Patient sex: M
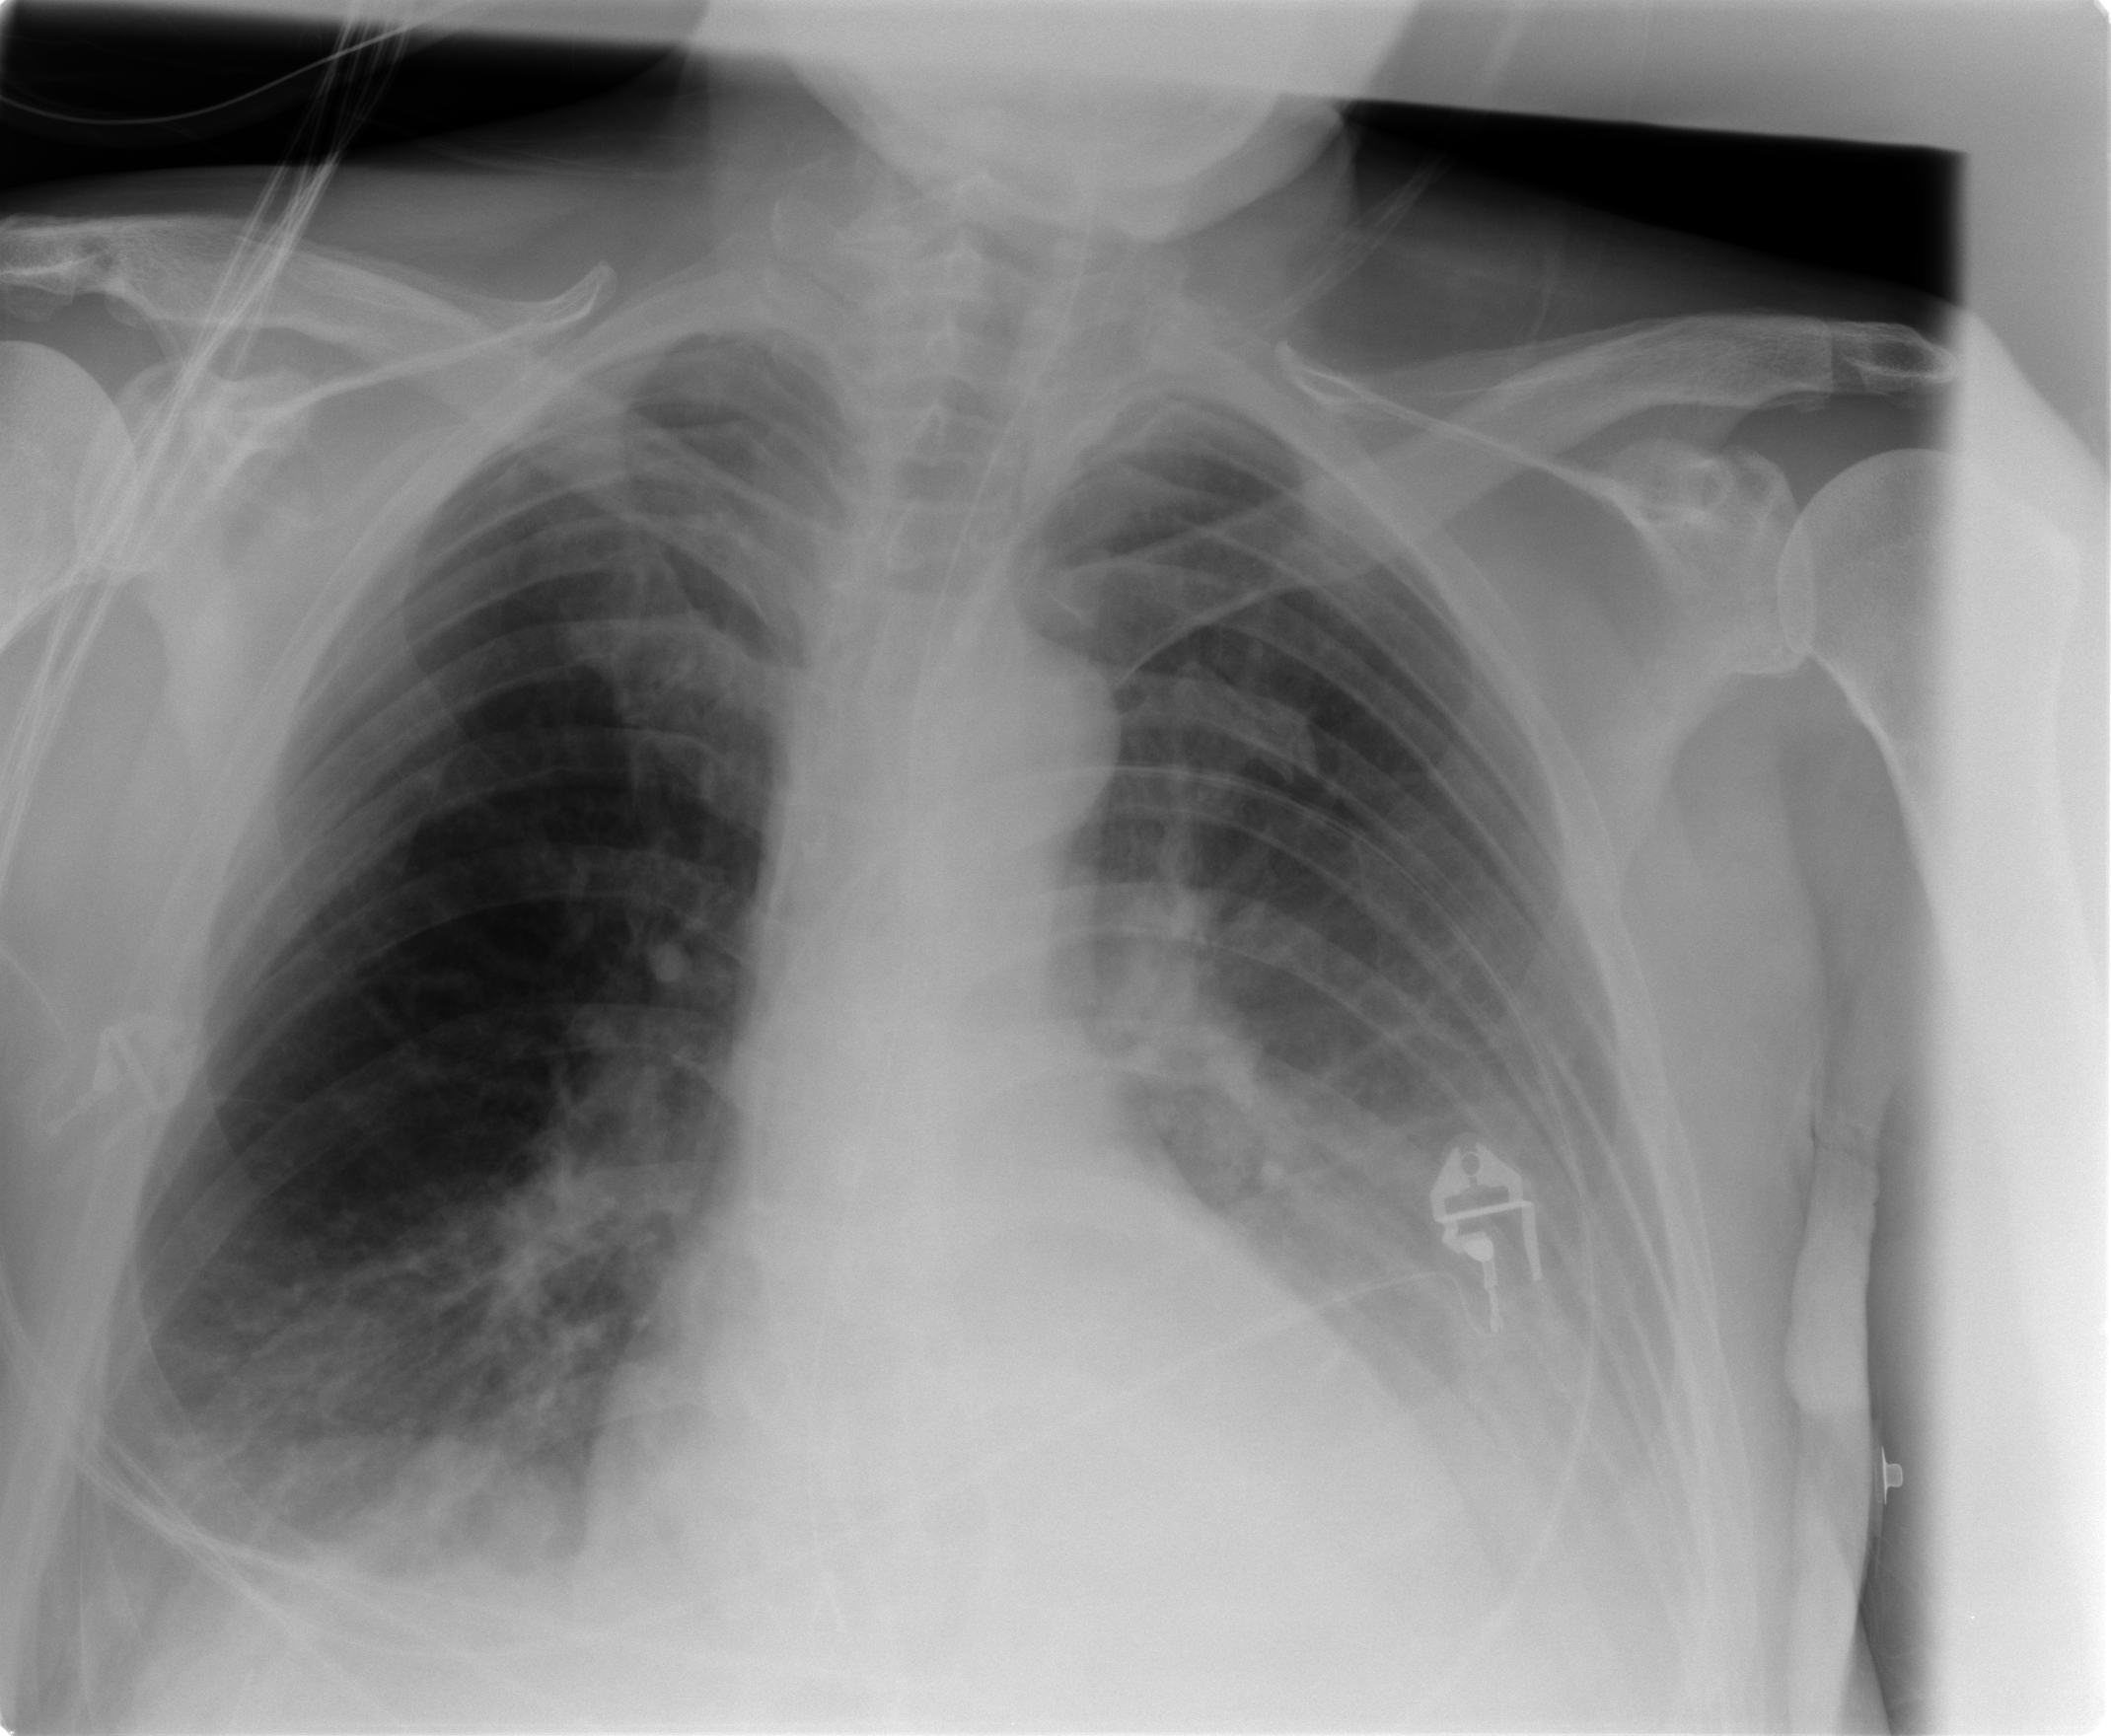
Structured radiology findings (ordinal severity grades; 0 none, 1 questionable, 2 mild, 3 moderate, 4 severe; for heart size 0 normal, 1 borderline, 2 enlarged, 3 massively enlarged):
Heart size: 1
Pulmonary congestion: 0
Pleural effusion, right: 2
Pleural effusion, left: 3
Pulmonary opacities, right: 2
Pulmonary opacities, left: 0
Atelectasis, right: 2
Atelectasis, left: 2